Question: I'd like to make the following thing in my webisite
Could anybody suggest me a way? I can't find any example.
UPDATE: Here's what I'd like to do in asp.net mvc 3 - <URL>
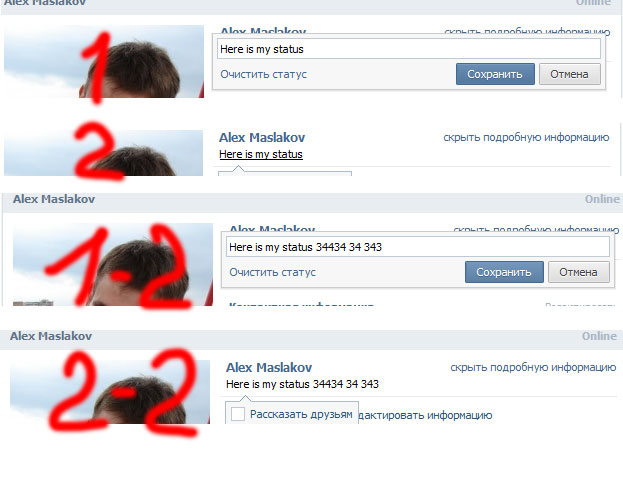
Answer: Here you can see an <URL> but you can reuse their javascript logic at least.
<URL>... hope this helps!